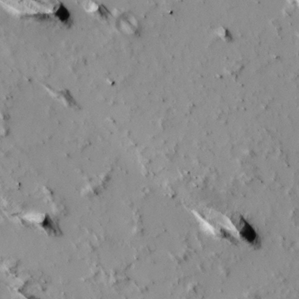
Label: non_frost